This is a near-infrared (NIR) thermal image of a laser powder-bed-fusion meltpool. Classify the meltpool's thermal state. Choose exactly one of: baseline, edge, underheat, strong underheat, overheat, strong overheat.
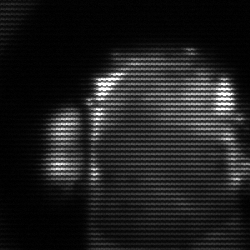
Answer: baseline